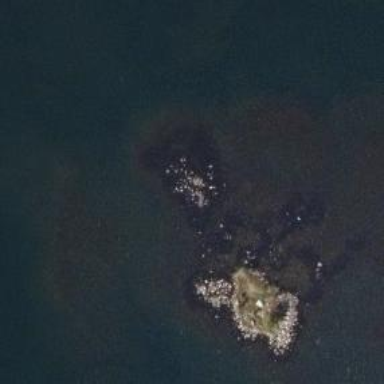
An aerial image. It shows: Islet.